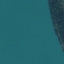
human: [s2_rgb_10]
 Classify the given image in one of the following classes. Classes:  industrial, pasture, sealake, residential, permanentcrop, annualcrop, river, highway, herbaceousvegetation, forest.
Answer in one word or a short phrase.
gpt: SeaLake